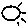
Label: sun